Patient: sex F, age 62
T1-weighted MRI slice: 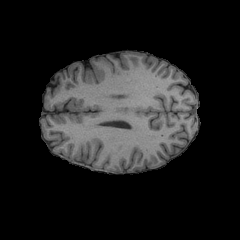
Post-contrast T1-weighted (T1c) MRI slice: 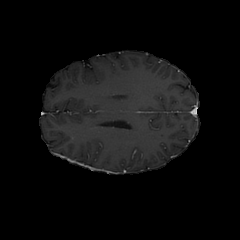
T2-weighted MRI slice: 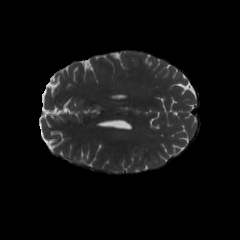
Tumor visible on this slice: no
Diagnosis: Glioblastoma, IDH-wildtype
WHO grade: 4